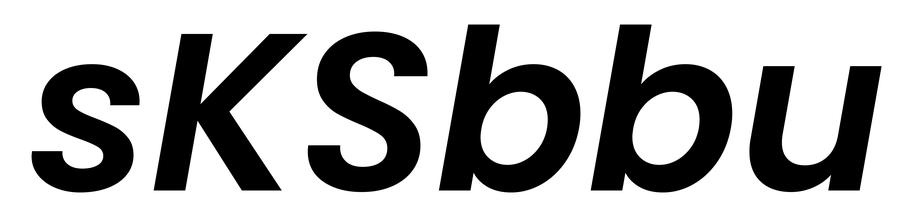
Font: Poppins-SemiBoldItalic